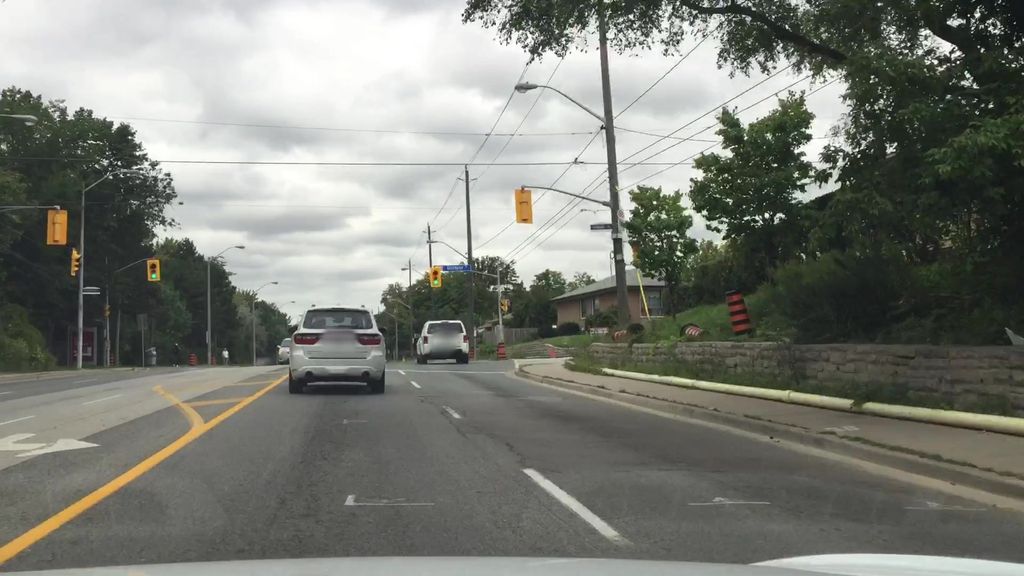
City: toronto